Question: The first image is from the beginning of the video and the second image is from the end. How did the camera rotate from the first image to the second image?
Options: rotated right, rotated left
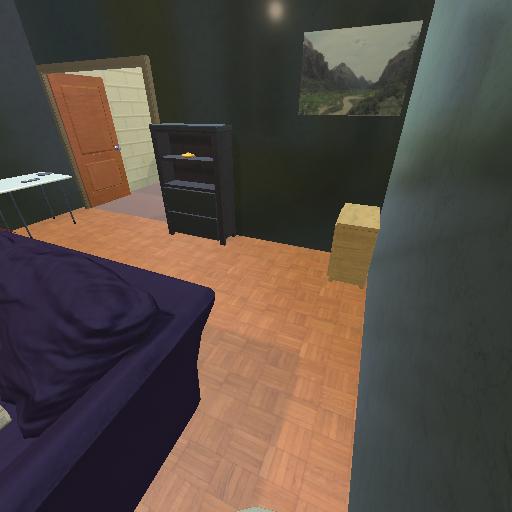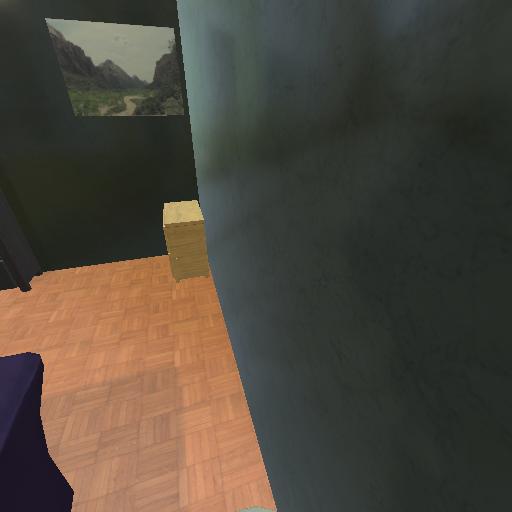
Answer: rotated right